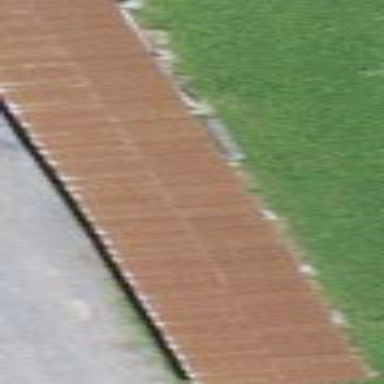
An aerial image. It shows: View of roof of building.